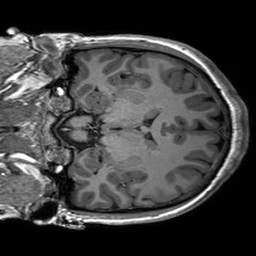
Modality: T1w
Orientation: coronal
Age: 23
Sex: female
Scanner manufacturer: siemens
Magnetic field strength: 3 T
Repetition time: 2.53 s
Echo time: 0.00227 s